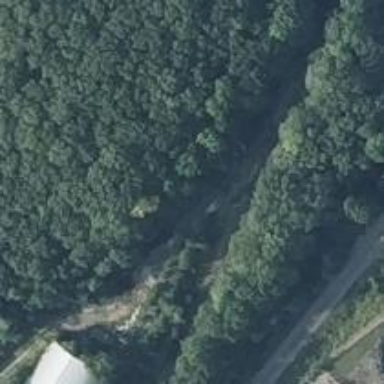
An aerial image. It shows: Disused railway spur line.